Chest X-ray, PA view. Patient: 59 years old, sex M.
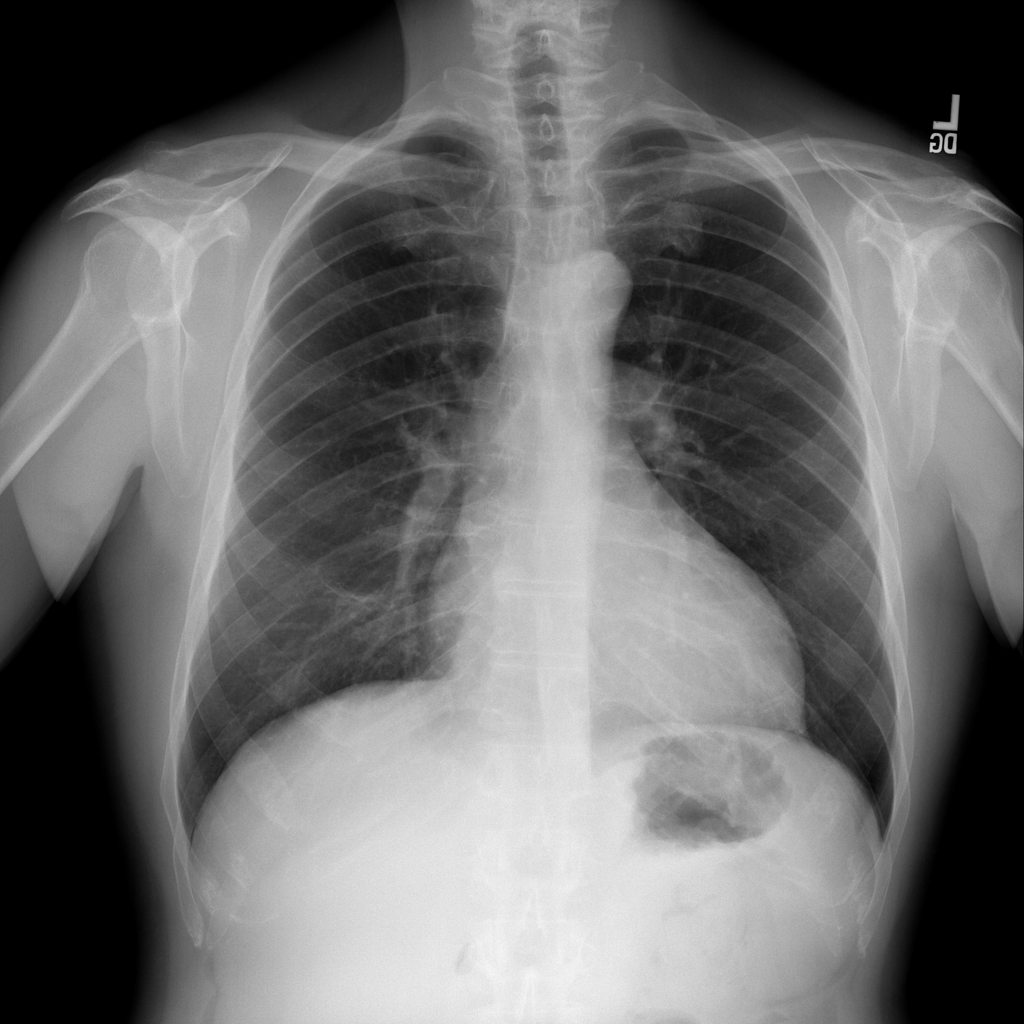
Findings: No Finding